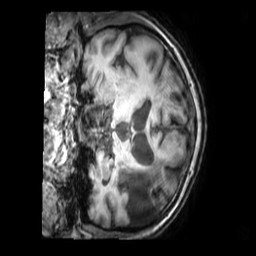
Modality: T1w
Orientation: coronal
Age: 64
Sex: male
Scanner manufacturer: philips
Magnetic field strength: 3 T
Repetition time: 0.009878 s
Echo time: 0.004593 s